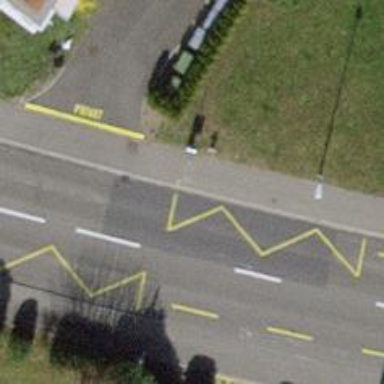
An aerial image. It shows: Bus stop with platform for public transport.